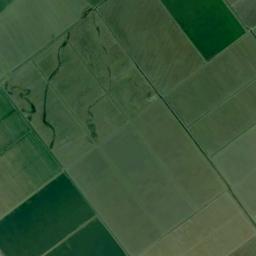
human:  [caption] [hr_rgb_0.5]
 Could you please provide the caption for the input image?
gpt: Many neatly arranged green rectangular farm fields .

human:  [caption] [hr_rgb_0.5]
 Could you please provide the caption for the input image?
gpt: There are many neat rows of rectangular farmlands .

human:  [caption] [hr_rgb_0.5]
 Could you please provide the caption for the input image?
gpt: Several green rectangular farmlands are neatly arranged on the ground and some channels go through the farmlands .

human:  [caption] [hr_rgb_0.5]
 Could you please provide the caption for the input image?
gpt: There are some deep green and light green rectangular farmland .

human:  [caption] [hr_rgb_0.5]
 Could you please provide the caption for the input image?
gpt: There are many green rectangular farmlands of the same size .